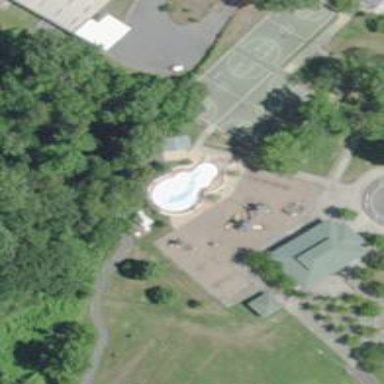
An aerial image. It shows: Water park.